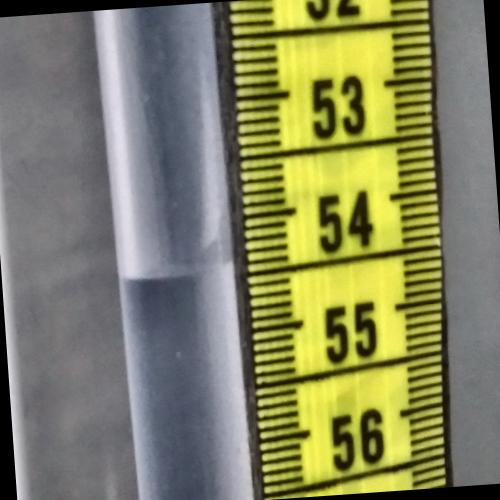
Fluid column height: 54.4 cm